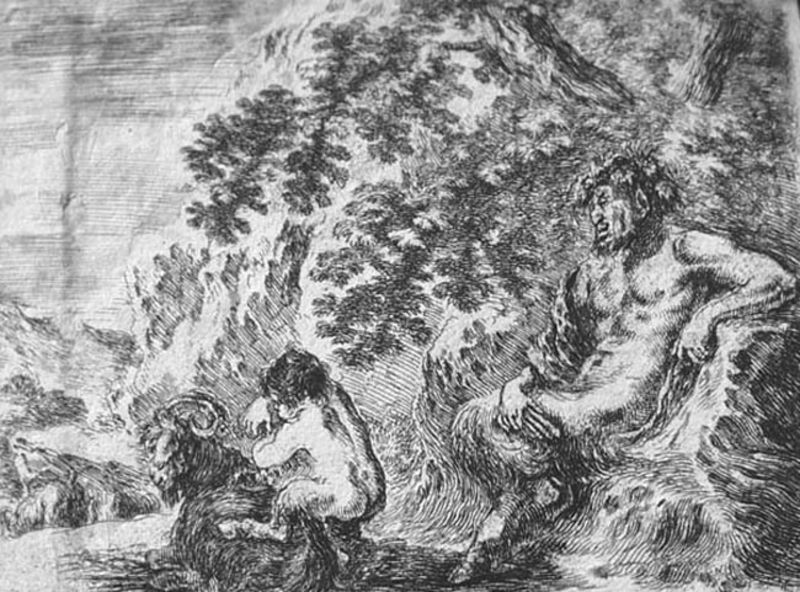
Titel: Verschiedene Kapriccios (Diversi capricci) Satyr, eine Pansflöte in der Hand, sein Kind betrachtend, das eine Ziege besteigen will
Künstler: Stefano della Bella
Standort: Karlsruhe
Institution: Staatliche Kunsthalle Karlsruhe
Schlagwörter: akt, baum, blätter, feder, felsen, hand, himmel, laub, mann, nackt, schatten, bäume, landschaft, sitzen, grau, licht, nase, rücken, schwarz, skizze, weiss, zeichnung, tier, alt, bart, arm, gesicht, stein, horn, feld, horizont, natur, strauch, wind, haare, sitzend, kind, blatt, höhle, wald, putto, fell, huf, hufe, reiten, wellen, papier, fels, gebirge, grafik, graphik, monochrom, rast, sturm, muskeln, angelehnt, junge, tusche, knabe, druck, schwarz-weiß, schraffur, radierung, stich, bleistift, kranz, entspannt, flöte, gelassen, teufel, bacchus, kentauren, satyr, böcklin, faun, kentaur, pan, zentaur, hörner, bock, stier, pute, ziegenbock, ziege, griechische mythologie, federzeichnung, strichzeichnung, widder, einsiedler, steinbock, borke, nordalpin, baock, troll, bocksbein, pferdefuß, bocksfuß, po, 1570, ziegenfuß, grapohik, blätter baum, bockfüße